Question: Im new on Neo4j, for 4-5 days im looking for cypher and php (everyman's) codes but i couldnt understand how can i make a script like facebooks you may know ?
I create an index called places . And create 4 persons who :LIVES_ON that places.

As you see, there 2 two person (their ids : 105,110) and 1 place(its id : 492)
Now thinking that , im 105 user and im on 492 place. How can i find 110 who lives also 492 ?
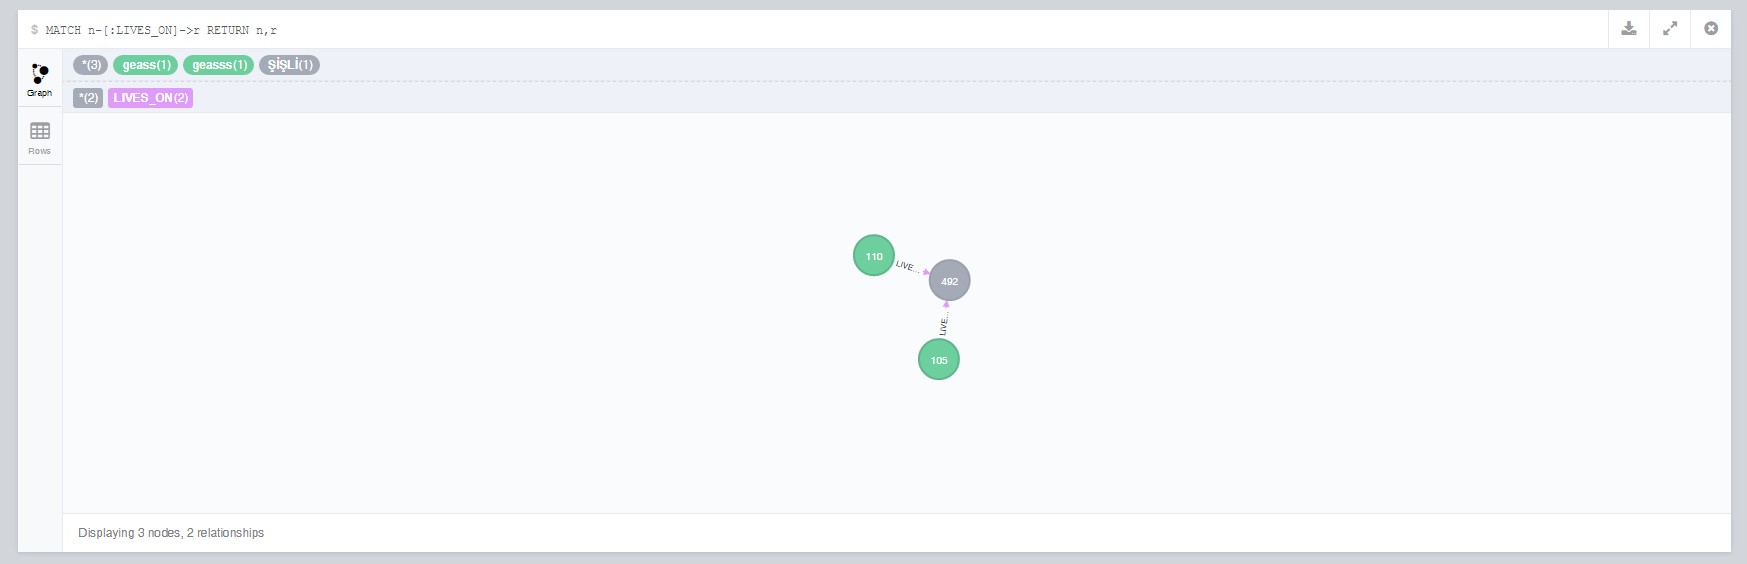
Answer: Since this question is very basic, it might be helpful to first gain a understanding of the core concepts of Cypher, e.g. by going through the <URL>.
Your verbal query description is: Give me all people who live on the same place as myself.
The 'myself' is determined by a node id 105 as you've stated above - this is the filter condition.
The query looks like:
'''
MATCH (me)-[:LIVES_ON]->(place)<-[:LIVES_ON]-(other)
WHERE ID(me) = 105
RETURN other
'''